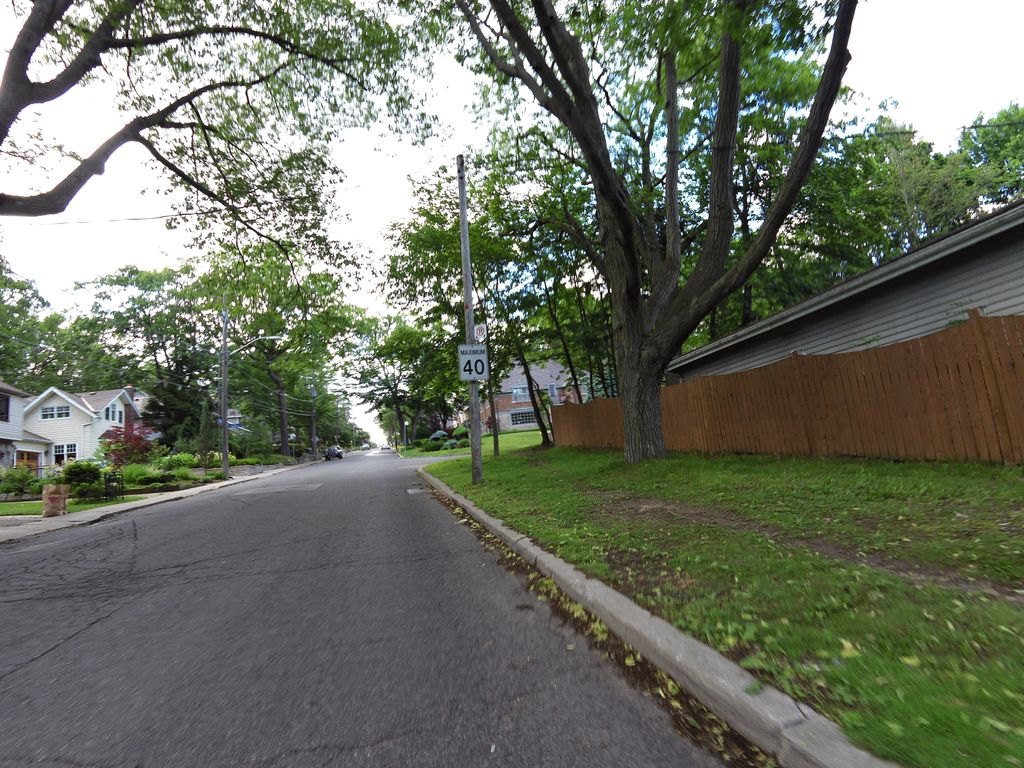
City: toronto